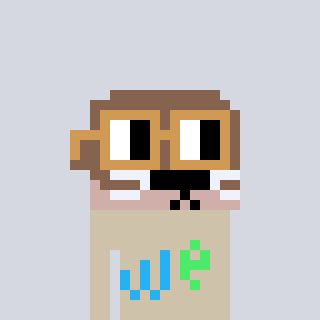
a pixel art character with square brown glasses, a otter-shaped head and a bege-colored body on a cool background